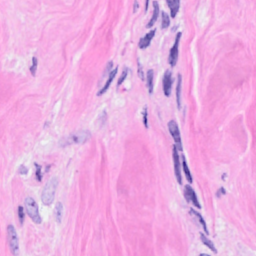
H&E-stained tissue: Breast